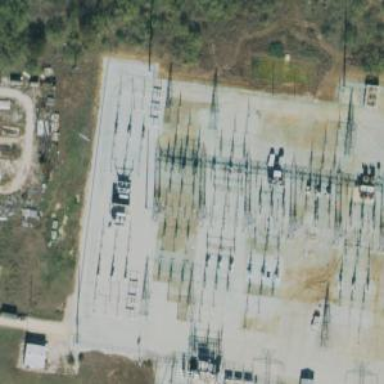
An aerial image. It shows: Switch used for power control.